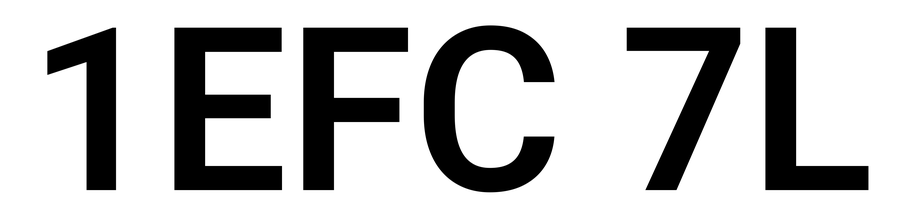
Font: Roboto_SemiBold